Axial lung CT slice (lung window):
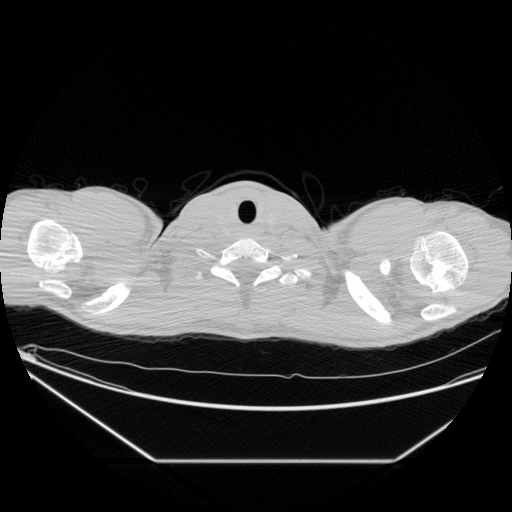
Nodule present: no